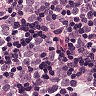
Metastatic tissue present: yes